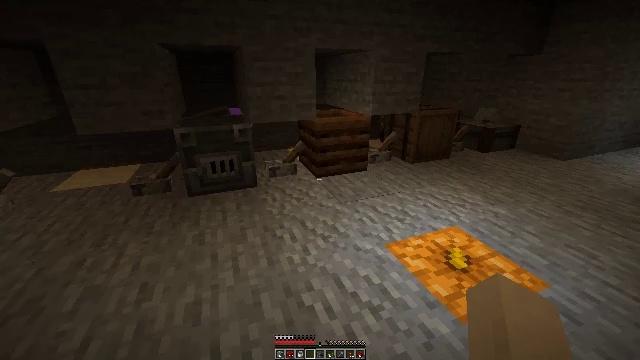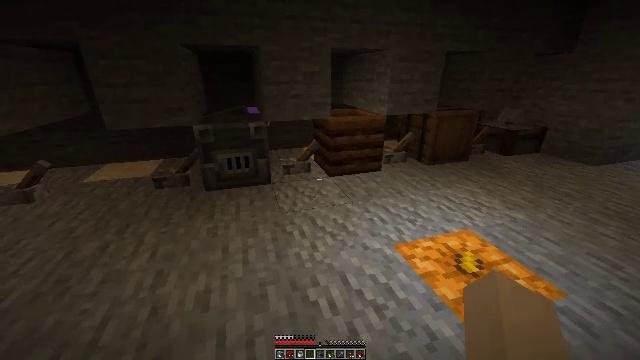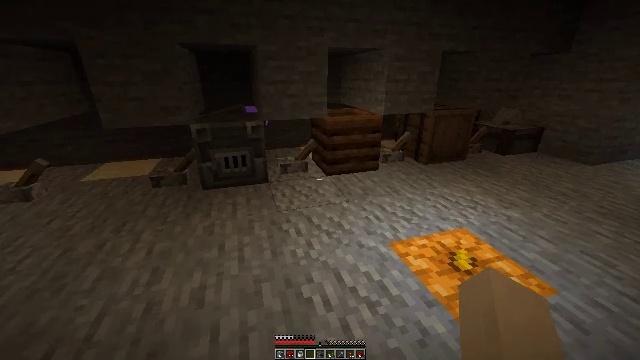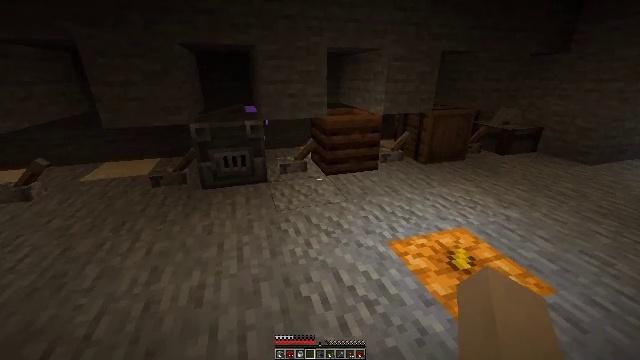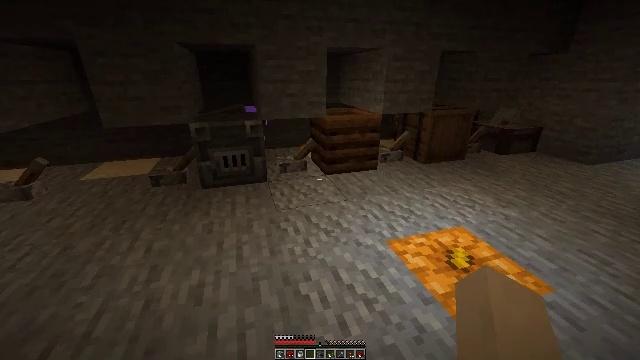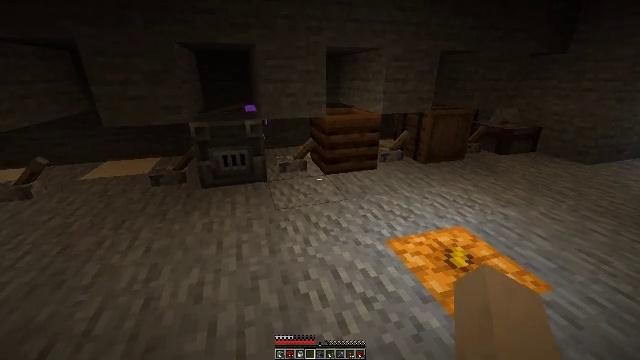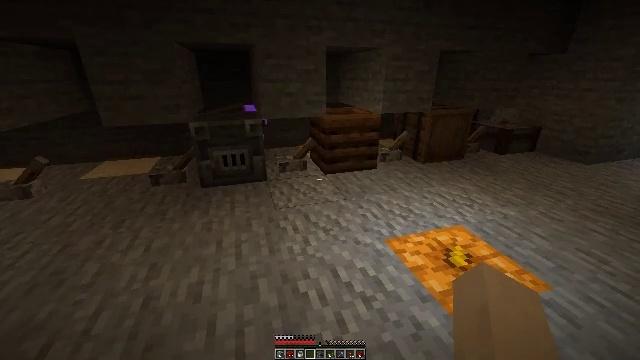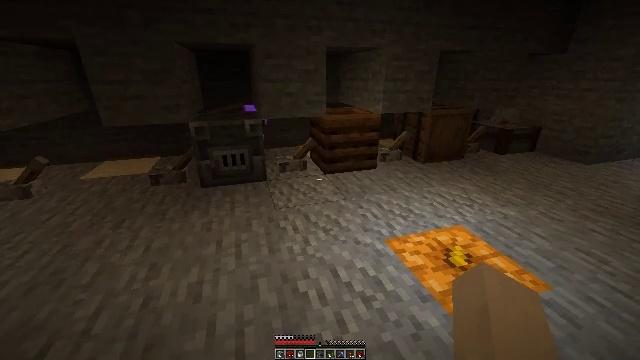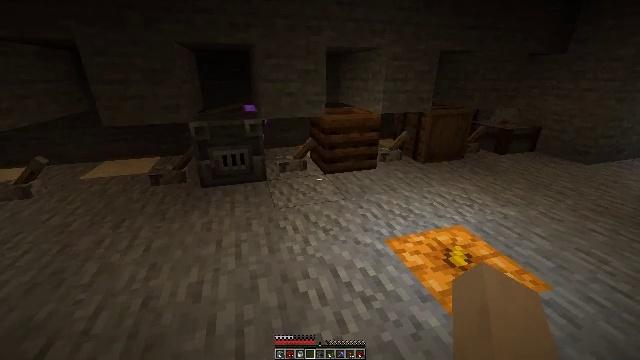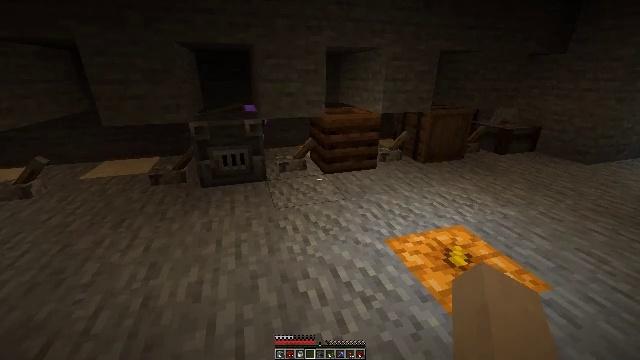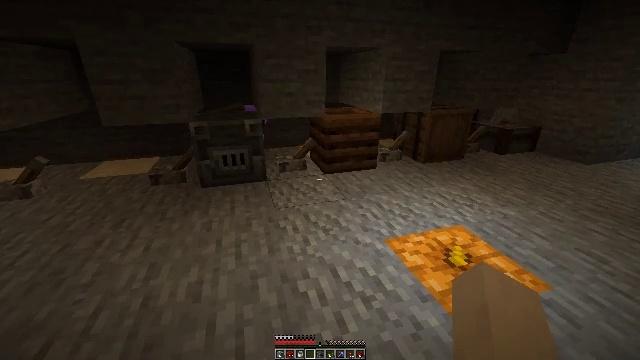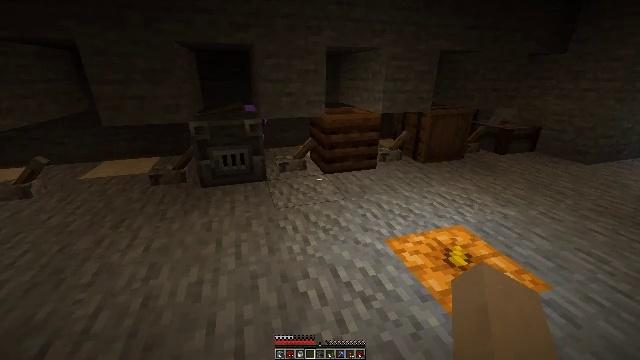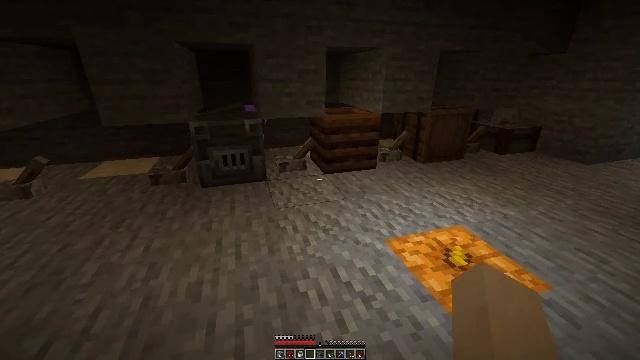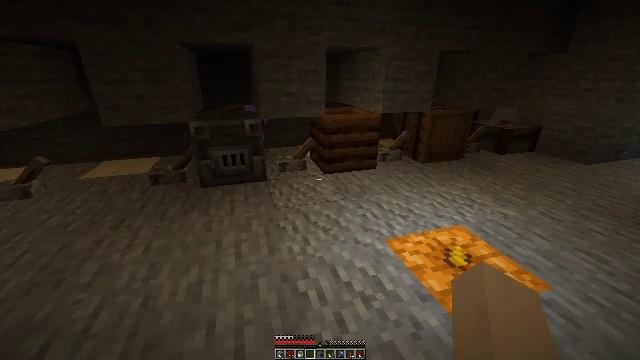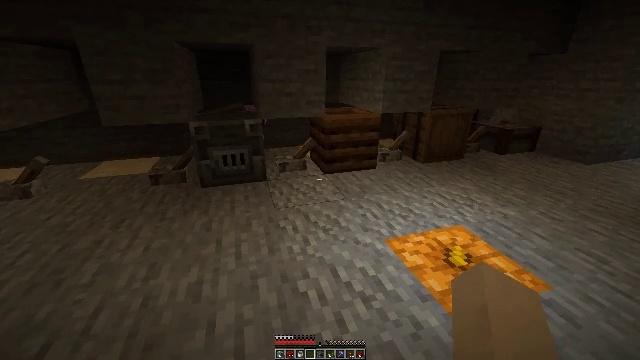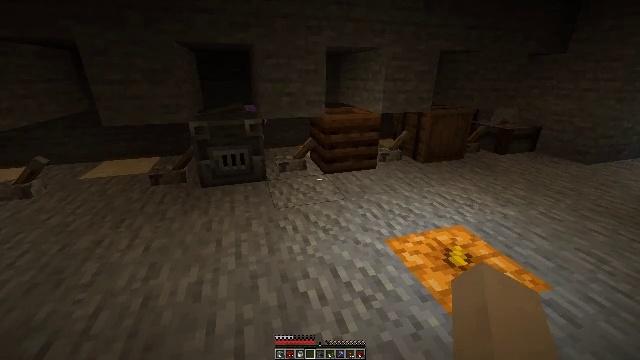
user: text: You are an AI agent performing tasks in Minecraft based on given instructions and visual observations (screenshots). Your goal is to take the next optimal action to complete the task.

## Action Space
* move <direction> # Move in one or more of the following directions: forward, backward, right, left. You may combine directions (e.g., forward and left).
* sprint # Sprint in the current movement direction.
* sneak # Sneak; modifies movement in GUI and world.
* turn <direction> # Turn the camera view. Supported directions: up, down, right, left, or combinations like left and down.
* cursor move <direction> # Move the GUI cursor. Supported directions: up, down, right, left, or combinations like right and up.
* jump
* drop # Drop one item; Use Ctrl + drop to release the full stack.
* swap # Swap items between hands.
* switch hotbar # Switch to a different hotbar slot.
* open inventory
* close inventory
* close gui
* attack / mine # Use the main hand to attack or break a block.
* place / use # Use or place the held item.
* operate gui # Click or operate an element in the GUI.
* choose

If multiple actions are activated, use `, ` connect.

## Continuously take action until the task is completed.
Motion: motion action
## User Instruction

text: Recycle the grindstone by mining it.
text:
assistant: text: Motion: turn left
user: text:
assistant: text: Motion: no_op
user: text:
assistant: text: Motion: no_op
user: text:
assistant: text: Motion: no_op
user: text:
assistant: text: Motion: no_op
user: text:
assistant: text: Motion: no_op
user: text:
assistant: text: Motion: no_op
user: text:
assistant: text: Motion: no_op
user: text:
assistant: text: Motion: no_op
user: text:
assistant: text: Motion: no_op
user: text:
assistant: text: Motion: no_op
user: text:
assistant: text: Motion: no_op
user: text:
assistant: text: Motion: no_op
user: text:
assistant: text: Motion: no_op
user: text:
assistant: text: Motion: no_op
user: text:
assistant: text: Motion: no_op
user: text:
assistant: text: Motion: no_op
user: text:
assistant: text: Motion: no_op
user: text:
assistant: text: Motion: turn left and down
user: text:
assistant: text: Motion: turn left
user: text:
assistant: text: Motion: turn left and up
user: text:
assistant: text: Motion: no_op
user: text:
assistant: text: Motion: no_op
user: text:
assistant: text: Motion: no_op
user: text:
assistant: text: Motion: no_op
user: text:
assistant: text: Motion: no_op
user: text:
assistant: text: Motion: no_op
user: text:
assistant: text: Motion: no_op
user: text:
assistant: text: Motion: no_op
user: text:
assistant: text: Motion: turn left